Question: This is for google sheets. This function is currently applied to just one page, but is it possible to apply it to the entire spreadsheet.

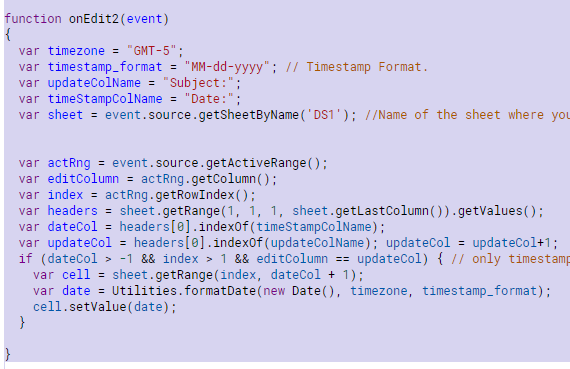
Answer: Change the way you're defining 'sheet'. Right now, your code is specifying "DS1" only. The <URL> will return the range that was edited, so use that to determine the edited sheet.
'''
var sheet = event.range.getSheet();
'''